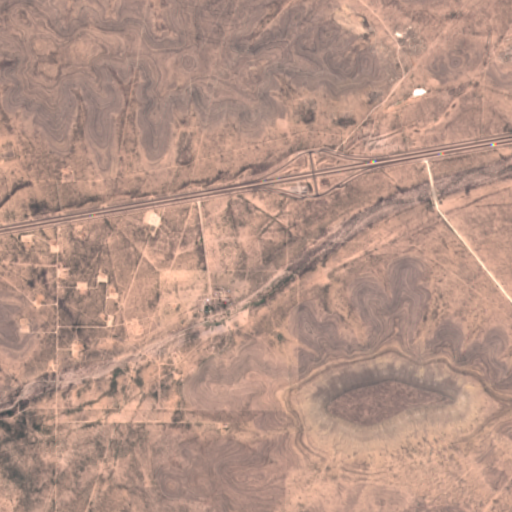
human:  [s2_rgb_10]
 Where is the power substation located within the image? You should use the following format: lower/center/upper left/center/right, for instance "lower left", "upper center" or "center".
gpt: The power substation is located in the center left of the image.
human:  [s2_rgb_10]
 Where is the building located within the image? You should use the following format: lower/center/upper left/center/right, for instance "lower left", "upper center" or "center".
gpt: There is no building in the image.